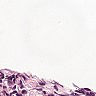
Metastatic tissue present: no